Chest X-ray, PA view. Patient: 81 years old, sex M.
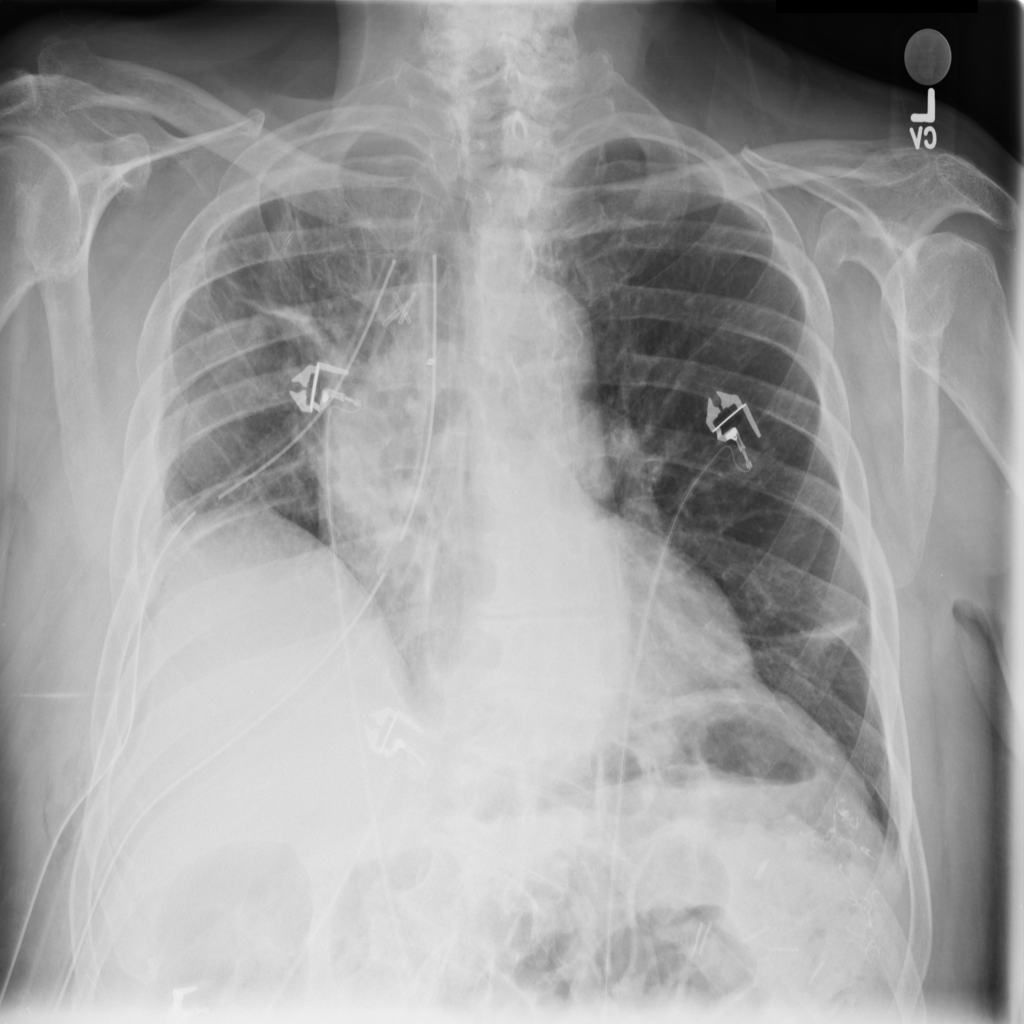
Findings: No Finding